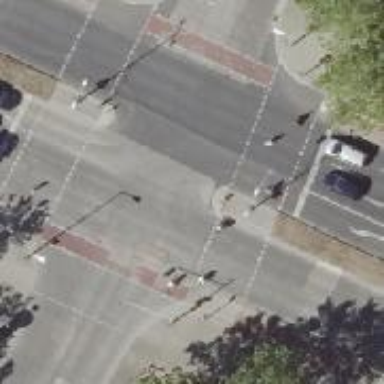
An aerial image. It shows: Road crossing with traffic signals.